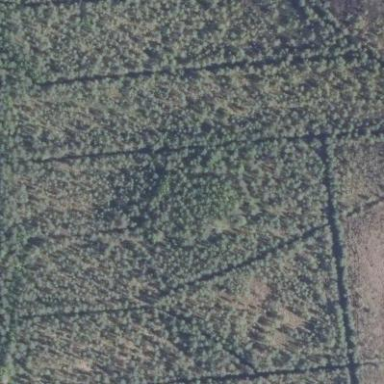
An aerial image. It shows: Woodland with needle-leaved trees.